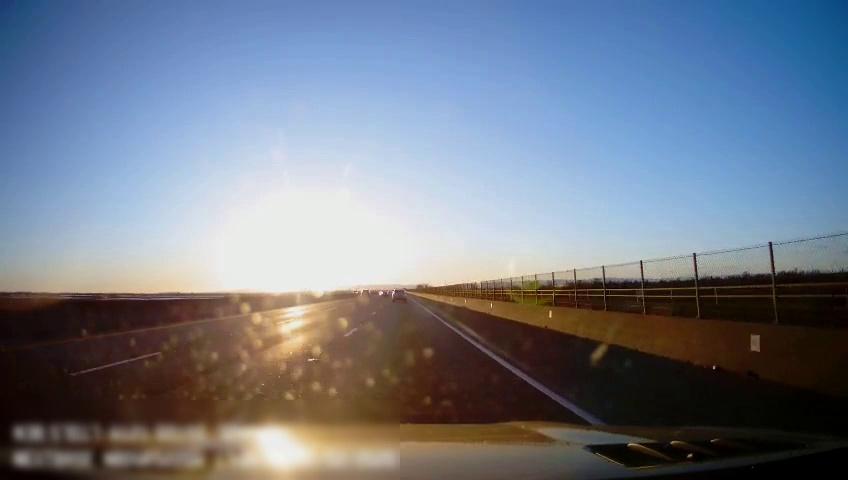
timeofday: Day
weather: Sunny
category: Drivable Space
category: Vehicles | SUV
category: Vehicles | SUV
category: Lanes | Alternate Lane
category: Lanes | Current Lane
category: Lanes | Current Lane
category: Lanes | Alternate Lane